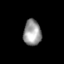
Tissue: skin
Cell type: Epithelial cells
Senescence score: 0.2826
Nuclear area (px): 447
Mean DAPI intensity: 153.586